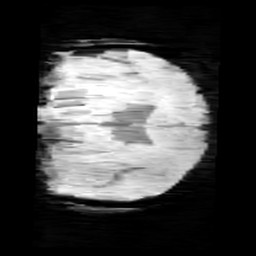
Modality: minIP
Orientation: coronal
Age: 11
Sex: male
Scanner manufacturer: siemens
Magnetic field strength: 3 T
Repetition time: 0.027 s
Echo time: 0.02 s